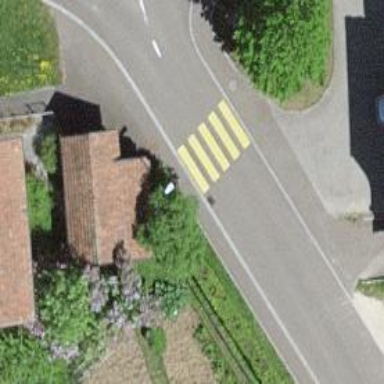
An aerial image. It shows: Marked crossing on the road.